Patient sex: M
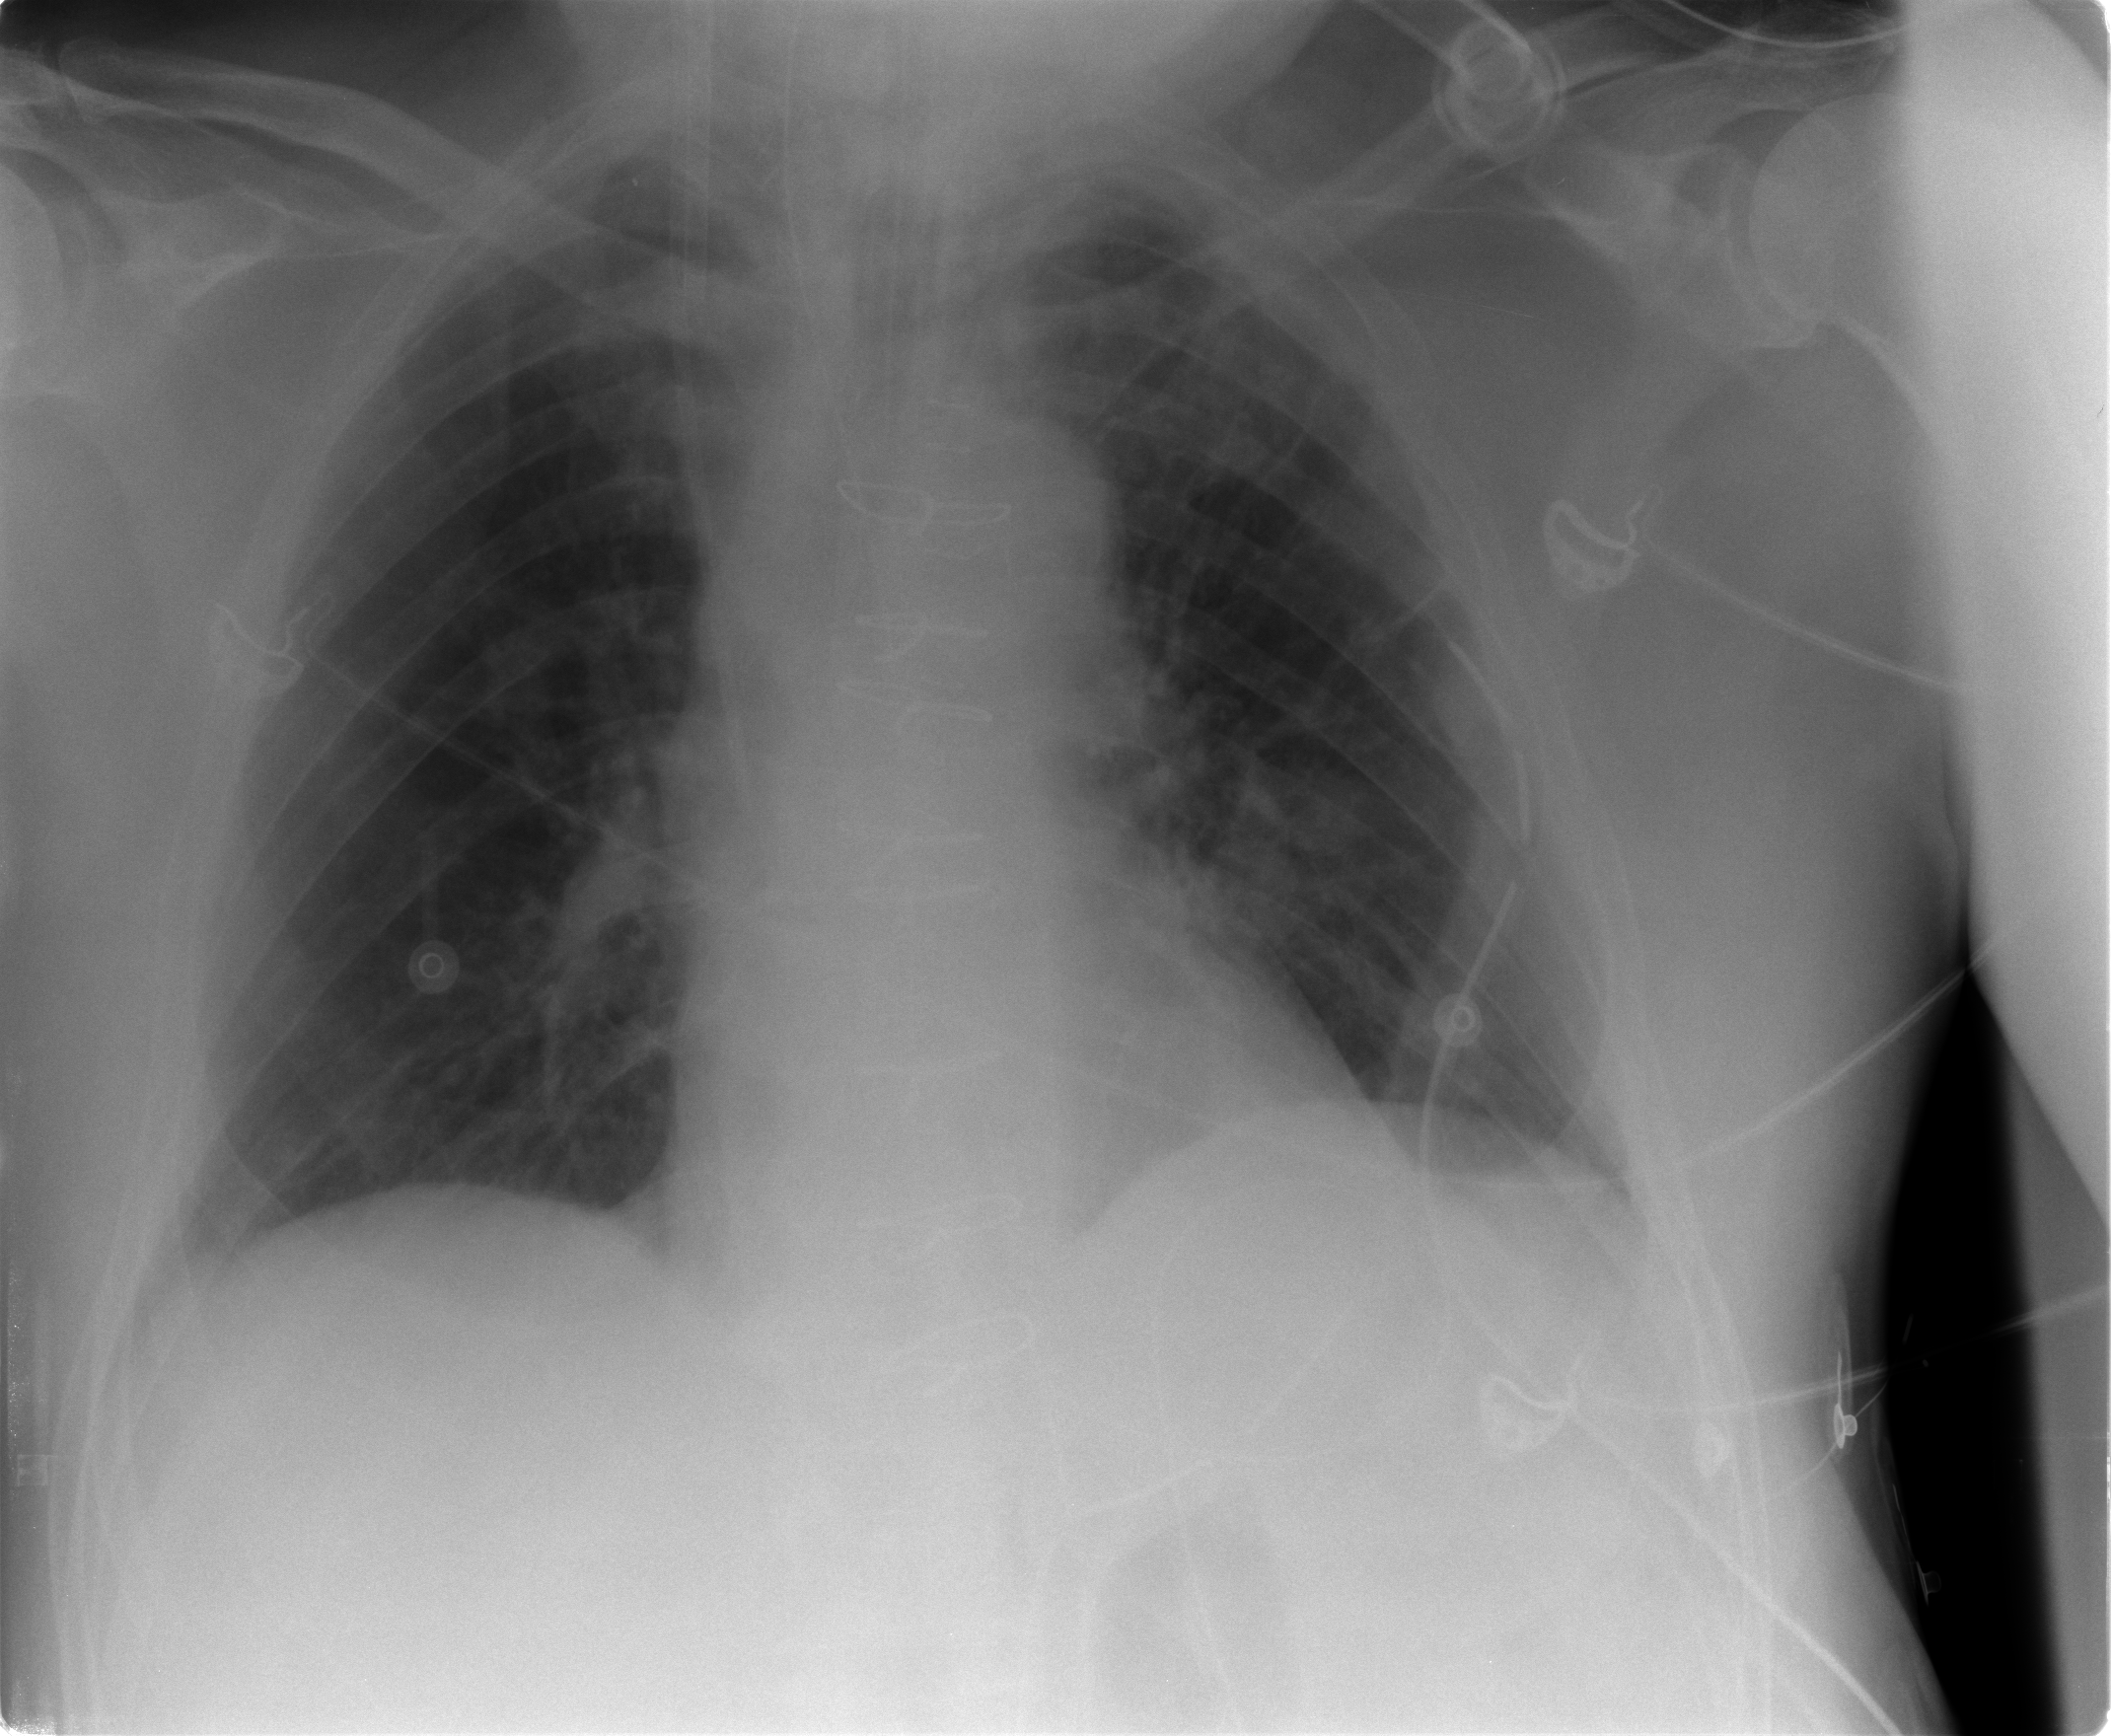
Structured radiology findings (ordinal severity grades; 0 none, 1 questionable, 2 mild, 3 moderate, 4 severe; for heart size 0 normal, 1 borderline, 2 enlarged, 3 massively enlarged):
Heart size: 0
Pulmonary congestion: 2
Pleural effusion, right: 0
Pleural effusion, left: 2
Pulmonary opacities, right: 0
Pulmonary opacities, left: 0
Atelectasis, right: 2
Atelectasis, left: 2